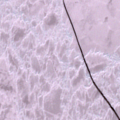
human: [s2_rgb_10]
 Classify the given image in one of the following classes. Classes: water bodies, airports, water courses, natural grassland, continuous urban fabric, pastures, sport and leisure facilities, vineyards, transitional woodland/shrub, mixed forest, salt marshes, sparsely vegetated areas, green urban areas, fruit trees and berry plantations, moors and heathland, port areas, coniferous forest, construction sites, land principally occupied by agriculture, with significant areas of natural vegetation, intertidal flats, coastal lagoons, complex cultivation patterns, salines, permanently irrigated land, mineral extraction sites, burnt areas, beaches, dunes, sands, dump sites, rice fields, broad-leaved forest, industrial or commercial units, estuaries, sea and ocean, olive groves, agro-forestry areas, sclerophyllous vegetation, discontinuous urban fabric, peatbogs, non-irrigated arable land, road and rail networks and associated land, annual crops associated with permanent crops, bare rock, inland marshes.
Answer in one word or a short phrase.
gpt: sea and ocean